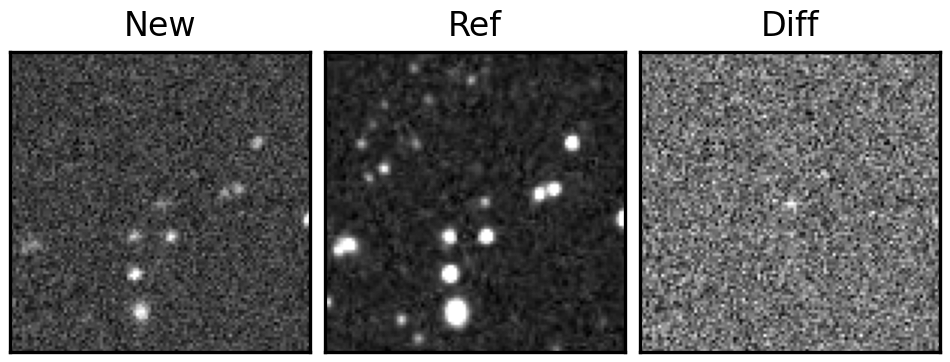
Label: real